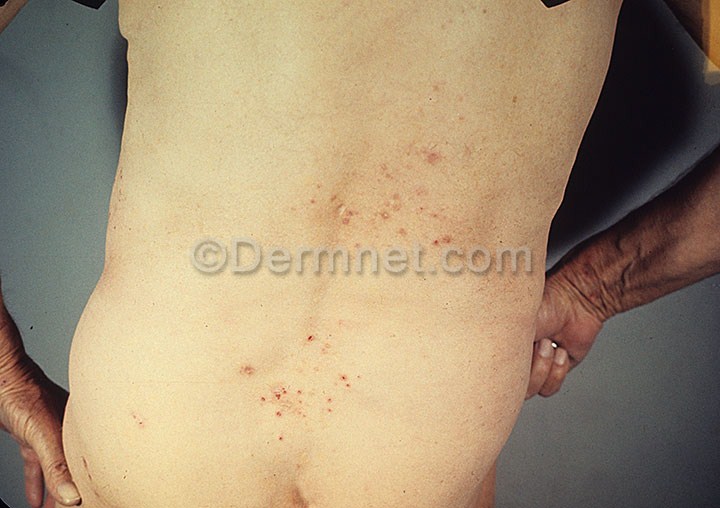
Disease: Bullous Disease Photos